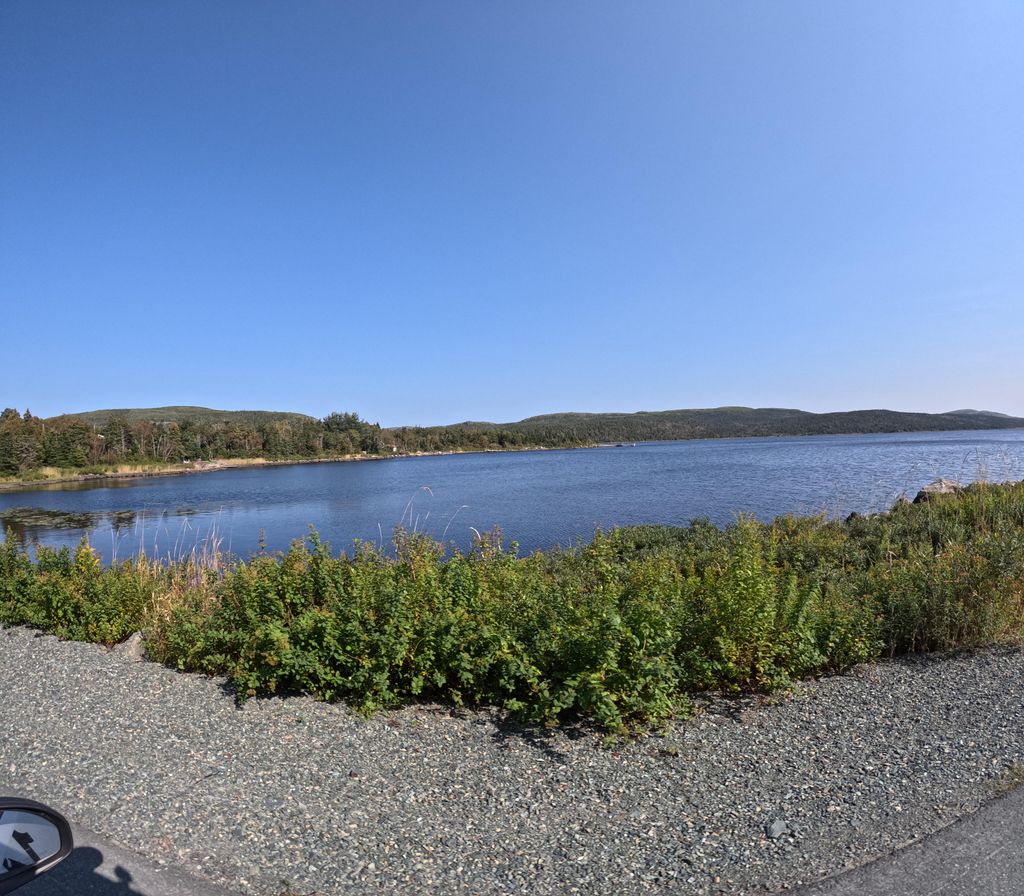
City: st_johns